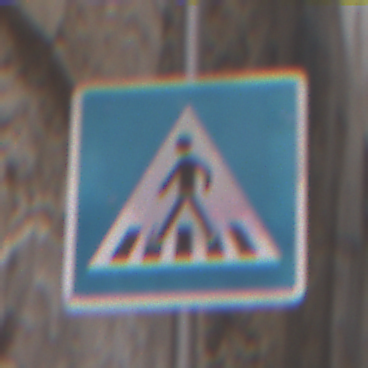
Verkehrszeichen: FussgaengerueberwegRechts
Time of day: Midday
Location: Outdoor (Urban)
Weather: PartlyCloudy
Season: NotSpecified
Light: Natural